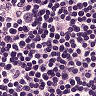
Metastatic tissue present: no